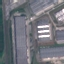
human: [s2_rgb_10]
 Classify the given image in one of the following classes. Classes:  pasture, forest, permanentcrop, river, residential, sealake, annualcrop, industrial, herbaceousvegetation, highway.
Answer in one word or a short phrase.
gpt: Industrial